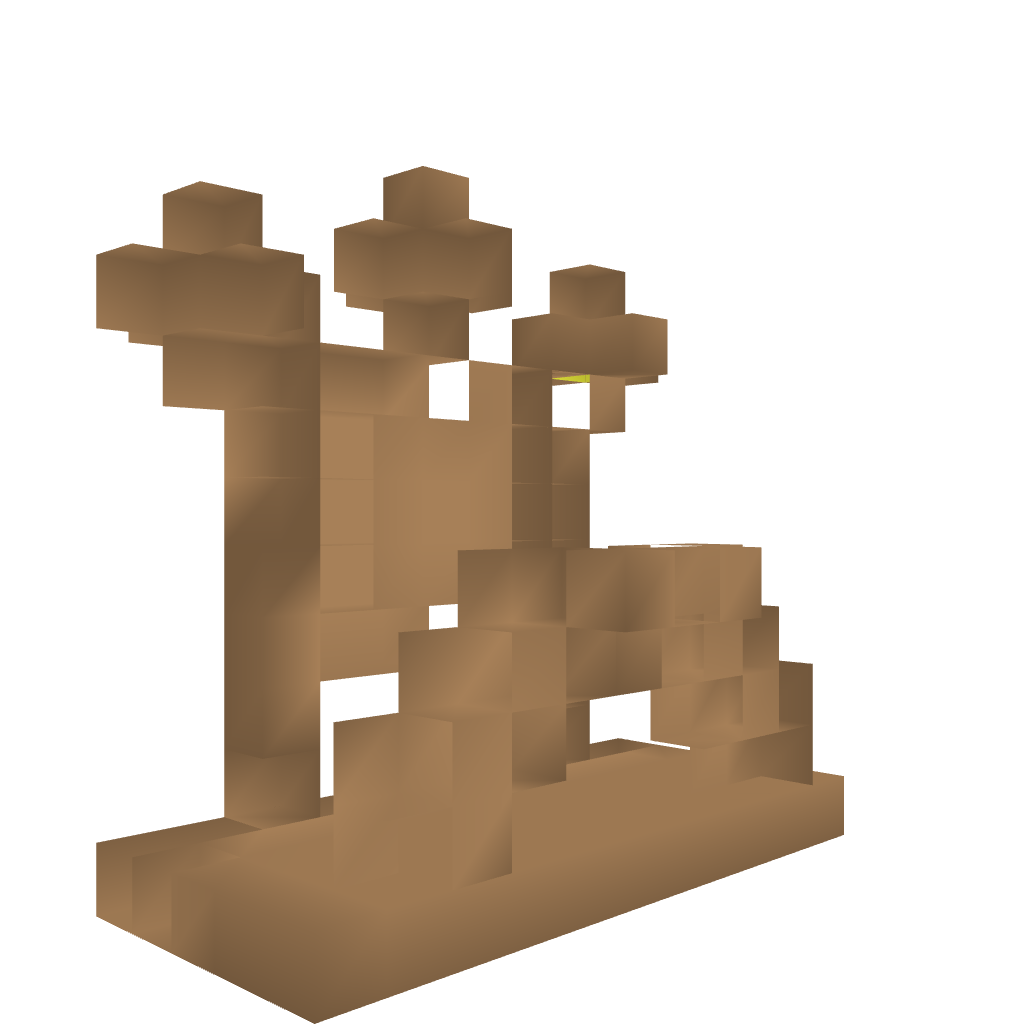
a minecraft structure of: Map Array with Cartographic Viewing Deck good quality